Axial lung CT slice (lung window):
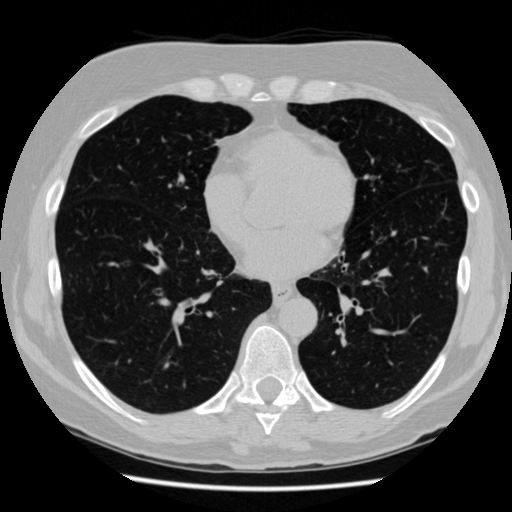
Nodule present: no